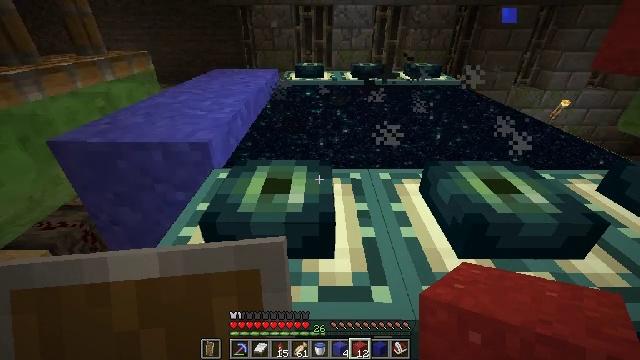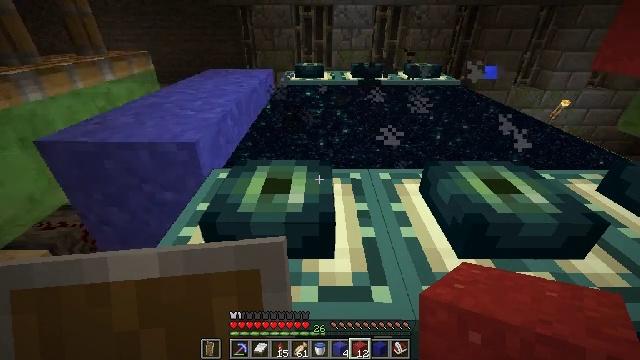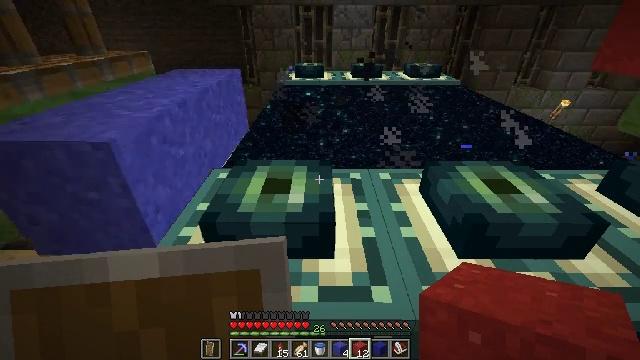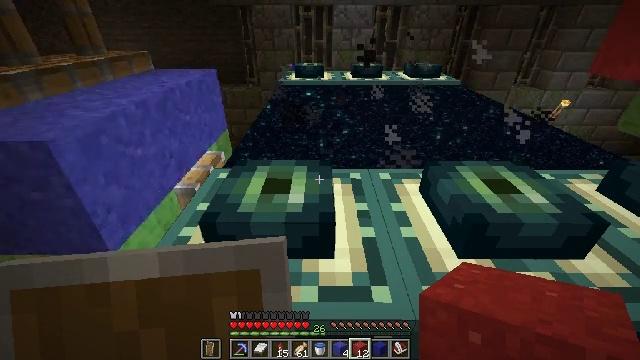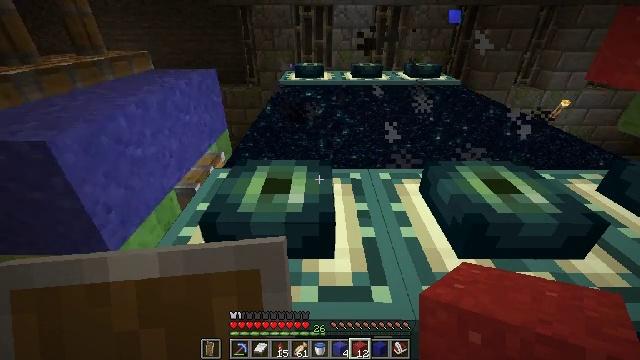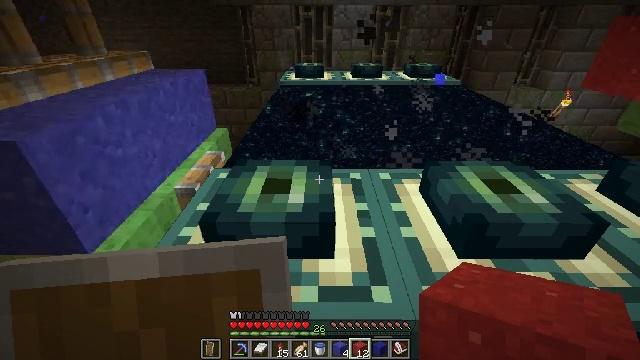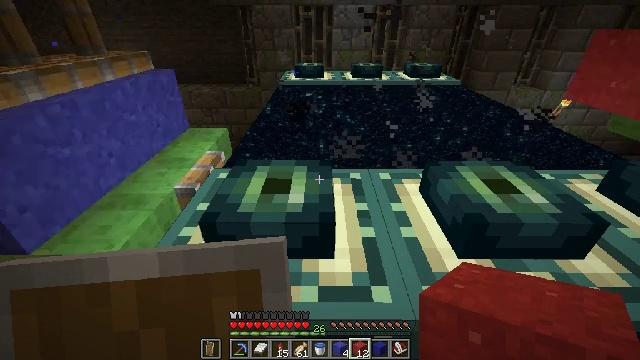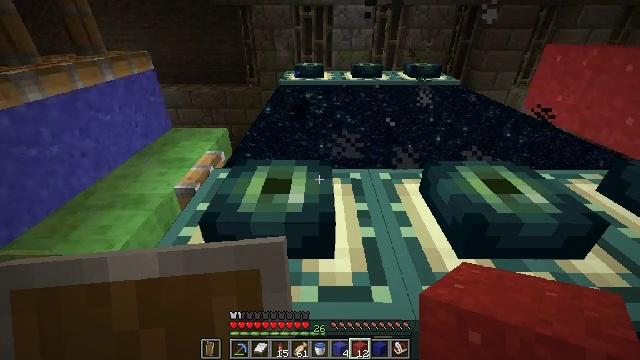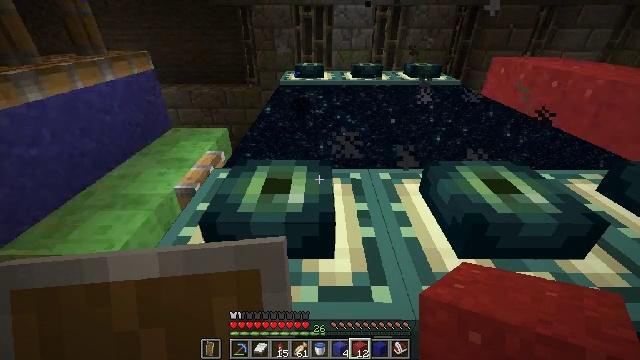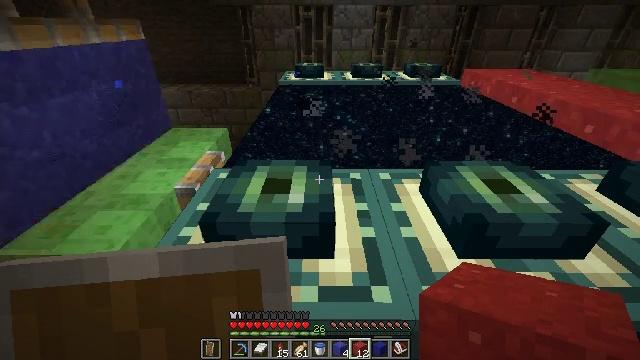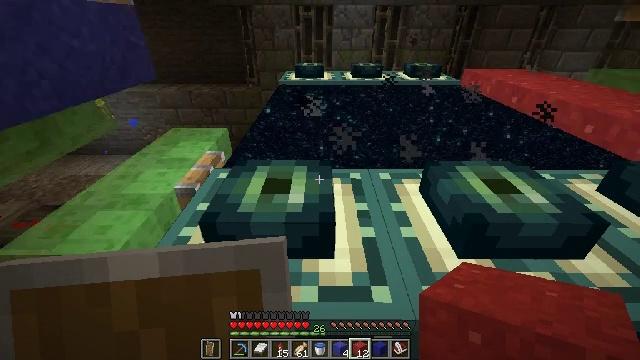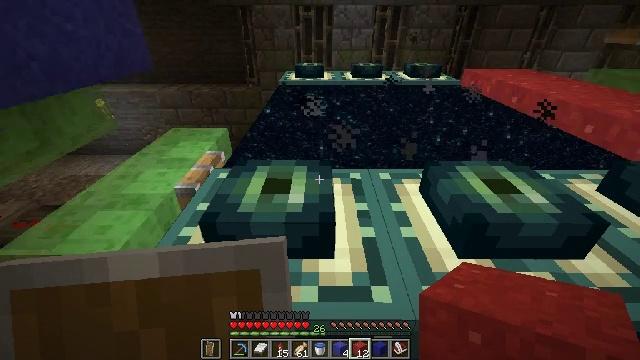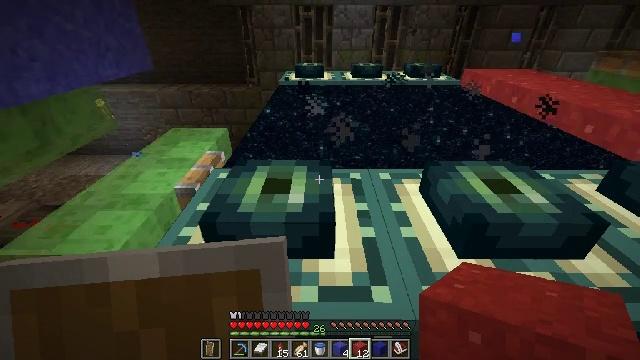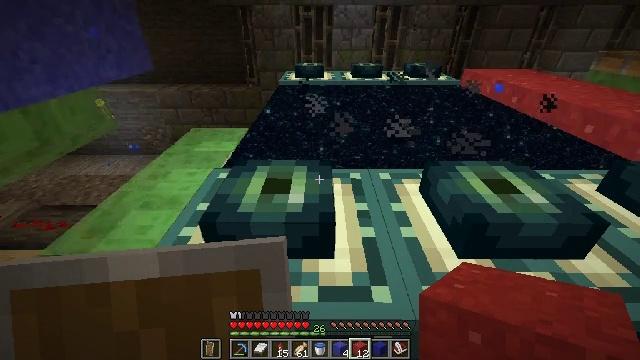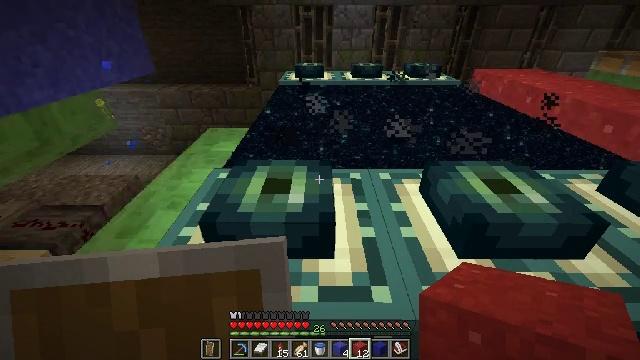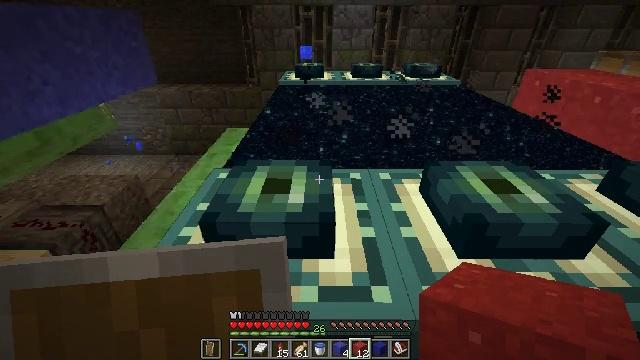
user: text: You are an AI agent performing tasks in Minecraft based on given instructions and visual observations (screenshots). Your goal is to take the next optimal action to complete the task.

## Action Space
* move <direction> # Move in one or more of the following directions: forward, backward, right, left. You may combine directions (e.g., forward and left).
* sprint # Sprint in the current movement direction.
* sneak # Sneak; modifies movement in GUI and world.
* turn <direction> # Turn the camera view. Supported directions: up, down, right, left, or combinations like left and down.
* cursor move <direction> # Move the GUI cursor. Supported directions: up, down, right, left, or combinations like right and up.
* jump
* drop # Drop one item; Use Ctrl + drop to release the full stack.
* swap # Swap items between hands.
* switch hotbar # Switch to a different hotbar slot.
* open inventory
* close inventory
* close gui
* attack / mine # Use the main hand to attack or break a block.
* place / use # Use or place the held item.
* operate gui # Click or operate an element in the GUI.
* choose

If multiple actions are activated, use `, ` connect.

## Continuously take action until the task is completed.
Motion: motion action
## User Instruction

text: Mine the red concrete powder block.
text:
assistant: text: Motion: no_op
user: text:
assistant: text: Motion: no_op
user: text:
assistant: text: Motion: no_op
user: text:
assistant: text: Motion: no_op
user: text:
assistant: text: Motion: no_op
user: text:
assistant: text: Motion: no_op
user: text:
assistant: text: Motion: no_op
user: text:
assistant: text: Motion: no_op
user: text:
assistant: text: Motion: no_op
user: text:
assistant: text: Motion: no_op
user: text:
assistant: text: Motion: no_op
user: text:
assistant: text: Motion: no_op
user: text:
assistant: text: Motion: no_op
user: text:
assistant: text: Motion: no_op
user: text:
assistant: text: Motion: no_op
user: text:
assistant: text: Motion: no_op
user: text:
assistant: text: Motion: no_op
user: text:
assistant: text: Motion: no_op
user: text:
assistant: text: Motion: no_op
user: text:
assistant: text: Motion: no_op
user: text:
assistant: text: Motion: no_op
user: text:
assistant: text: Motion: no_op
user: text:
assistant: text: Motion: no_op
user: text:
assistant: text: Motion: no_op
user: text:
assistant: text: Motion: no_op
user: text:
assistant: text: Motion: no_op
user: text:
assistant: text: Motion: no_op
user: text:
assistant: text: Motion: no_op
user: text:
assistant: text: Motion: no_op
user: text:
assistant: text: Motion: no_op